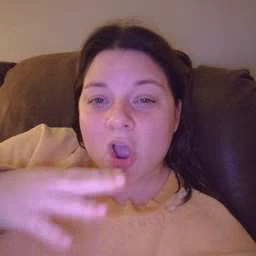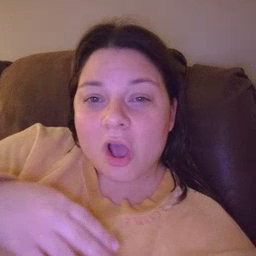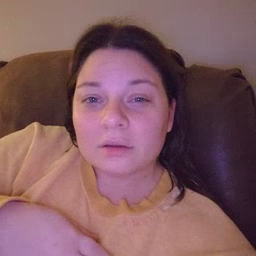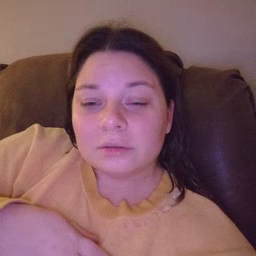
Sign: fall